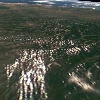
Label: land